Question: I am trying to build Quantlib on VS2013 in the Release x64 mode.
I added the Boost libraries using Property Manager and then Went to solutions explorer and clicked on Build.
The final output was: Build: 18 succeeded, 1 failed. 0 up-to-date, 0 skipped.
When I double clicked on the error this file opened up (convolvedstudentt.cpp)
'''
Copyright (C) 2014 Jose Aparicio
This file is part of QuantLib, a free-software/open-source library
for financial quantitative analysts and developers - http://quantlib.org/
QuantLib is free software: you can redistribute it and/or modify it
under the terms of the QuantLib license. You should have received a
copy of the license along with this program; if not, please email
<quantlib-dev@lists.sf.net>. The license is also available online at
<http://quantlib.org/license.shtml>.
This program is distributed in the hope that it will be useful, but WITHOUT
ANY WARRANTY; without even the implied warranty of MERCHANTABILITY or FITNESS
FOR A PARTICULAR PURPOSE. See the license for more details.
*/
#include <ql/experimental/math/convolvedstudentt.hpp>
#include <ql/errors.hpp>
#include <ql/math/factorial.hpp>
#include <ql/math/distributions/normaldistribution.hpp>
#include <ql/math/solvers1d/brent.hpp>
#include <boost/function.hpp>
#if defined(__GNUC__) && (((__GNUC__ == 4) && (__GNUC_MINOR__ >= 8)) || (__GNUC__ > 4))
#pragma GCC diagnostic push
#pragma GCC diagnostic ignored "-Wunused-local-typedefs"
#endif
#include <boost/bind.hpp>
#include <boost/math/distributions/students_t.hpp>
#if defined(__GNUC__) && (((__GNUC__ == 4) && (__GNUC_MINOR__ >= 8)) || (__GNUC__ > 4))
#pragma GCC diagnostic pop
#endif
namespace QuantLib {
CumulativeBehrensFisher::CumulativeBehrensFisher(
const std::vector<Integer>& degreesFreedom,
const std::vector<Real>& factors
)
: degreesFreedom_(degreesFreedom), factors_(factors),
polyConvolved_(std::vector<Real>(1, 1.)), // value to start convolution
a_(0.)
{
QL_REQUIRE(degreesFreedom.size() == factors.size(),
"Incompatible sizes in convolution.");
for(Size i=0; i<degreesFreedom.size(); i++) {
QL_REQUIRE(degreesFreedom[i]%2 != 0,
"Even degree of freedom not allowed");
QL_REQUIRE(degreesFreedom[i] >= 0,
"Negative degree of freedom not allowed");
}
for(Size i=0; i<degreesFreedom_.size(); i++)
polynCharFnc_.push_back(polynCharactT((degreesFreedom[i]-1)/2));
// adjust the polynomial coefficients by the factors in the linear
// combination:
for(Size i=0; i<degreesFreedom_.size(); i++) {
Real multiplier = 1.;
for(Size k=1; k<polynCharFnc_[i].size(); k++) {
multiplier *= std::abs(factors_[i]);
polynCharFnc_[i][k] *= multiplier;
}
}
//convolution, here it is a product of polynomials and exponentials
for(Size i=0; i<polynCharFnc_.size(); i++)
polyConvolved_ =
convolveVectorPolynomials(polyConvolved_, polynCharFnc_[i]);
// trim possible zeros that might have arised:
std::vector<Real>::reverse_iterator it = polyConvolved_.rbegin();
while(it != polyConvolved_.rend()) {
if(*it == 0.) {
polyConvolved_.pop_back();
it = polyConvolved_.rbegin();
}else{
break;
}
}
// cache 'a' value (the exponent)
for(Size i=0; i<degreesFreedom_.size(); i++)
a_ += std::sqrt(static_cast<Real>(degreesFreedom_[i]))
* std::abs(factors_[i]);
a2_ = a_ * a_;
}
Disposable<std::vector<Real> >
CumulativeBehrensFisher::polynCharactT(Natural n) const {
Natural nu = 2 * n +1;
std::vector<Real> low(1,1.), high(1,1.);
high.push_back(std::sqrt(static_cast<Real>(nu)));
if(n==0) return low;
if(n==1) return high;
for(Size k=1; k<n; k++) {
std::vector<Real> recursionFactor(1,0.); // 0 coef
recursionFactor.push_back(0.); // 1 coef
recursionFactor.push_back(nu/((2.*k+1.)*(2.*k-1.))); // 2 coef
std::vector<Real> lowUp =
convolveVectorPolynomials(recursionFactor, low);
//add them up:
for(Size i=0; i<high.size(); i++)
lowUp[i] += high[i];
low = high;
high = lowUp;
}
return high;
}
Disposable<std::vector<Real> >
CumulativeBehrensFisher::convolveVectorPolynomials(
const std::vector<Real>& v1,
const std::vector<Real>& v2) const {
#if defined(QL_EXTRA_SAFETY_CHECKS)
QL_REQUIRE(!v1.empty() && !v2.empty(),
"Incorrect vectors in polynomial.");
#endif
const std::vector<Real>& shorter = v1.size() < v2.size() ? v1 : v2;
const std::vector<Real>& longer = (v1 == shorter) ? v2 : v1;
Size newDegree = v1.size()+v2.size()-2;
std::vector<Real> resultB(newDegree+1, 0.);
for(Size polyOrdr=0; polyOrdr<resultB.size(); polyOrdr++) {
for(Size i=std::max<Integer>(0, polyOrdr-longer.size()+1);
i<=std::min(polyOrdr, shorter.size()-1); i++)
resultB[polyOrdr] += shorter[i]*longer[polyOrdr-i];
}
return resultB;
}
Probability CumulativeBehrensFisher::operator()(const Real x) const {
// 1st & 0th terms with the table integration
Real integral = polyConvolved_[0] * std::atan(x/a_);
Real squared = a2_ + x*x;
Real rootsqr = std::sqrt(squared);
Real atan2xa = std::atan2(-x,a_);
if(polyConvolved_.size()>1)
integral += polyConvolved_[1] * x/squared;
for(Size exponent = 2; exponent <polyConvolved_.size(); exponent++) {
integral -= polyConvolved_[exponent] *
Factorial::get(exponent-1) * std::sin((exponent)*atan2xa)
/std::pow(rootsqr, static_cast<Real>(exponent));
}
return .5 + integral / M_PI;
}
Probability
CumulativeBehrensFisher::density(const Real x) const {
Real squared = a2_ + x*x;
Real integral = polyConvolved_[0] * a_ / squared;
Real rootsqr = std::sqrt(squared);
Real atan2xa = std::atan2(-x,a_);
for(Size exponent=1; exponent <polyConvolved_.size(); exponent++) {
integral += polyConvolved_[exponent] *
Factorial::get(exponent) * std::cos((exponent+1)*atan2xa)
/std::pow(rootsqr, static_cast<Real>(exponent+1) );
}
return integral / M_PI;
}
InverseCumulativeBehrensFisher::InverseCumulativeBehrensFisher(
const std::vector<Integer>& degreesFreedom,
const std::vector<Real>& factors,
Real accuracy)
: normSqr_(std::inner_product(factors.begin(), factors.end(),
factors.begin(), 0.)),
accuracy_(accuracy), distrib_(degreesFreedom, factors) { }
Real InverseCumulativeBehrensFisher::operator()(const Probability q) const {
Probability effectiveq;
Real sign;
// since the distrib is symmetric solve only on the right side:
if(q==0.5) {
return 0.;
}else if(q < 0.5) {
sign = -1.;
effectiveq = 1.-q;
}else{
sign = 1.;
effectiveq = q;
}
Real xMin =
InverseCumulativeNormal::standard_value(effectiveq) * normSqr_;
// inversion will fail at the Brent's bounds-check if this is not enough
// (q is very close to 1.), in a bad combination fails around 1.-1.e-7
Real xMax = 1.e6;
return sign *
Brent().solve(boost::bind(std::bind2nd(std::minus<Real>(),
effectiveq), boost::bind<Real>(
&CumulativeBehrensFisher::operator (),
distrib_, _1)), accuracy_, (xMin+xMax)/2., xMin, xMax);
}
}
'''
The error seems to be in the third line from the bottom. That's the one that's highlighted.
'''
effectiveq), boost::bind<Real>(
&CumulativeBehrensFisher::operator (),
distrib_, _1)), accuracy_, (xMin+xMax)/2., xMin, xMax);
'''
When I hover a mouse over it, it says
Error: more than one instance of overloaded function "boost::bind" matches the argument list: function template "boost_bi::bind_t " etc. Please see the attached screenshot

How can I fix this? Please help.
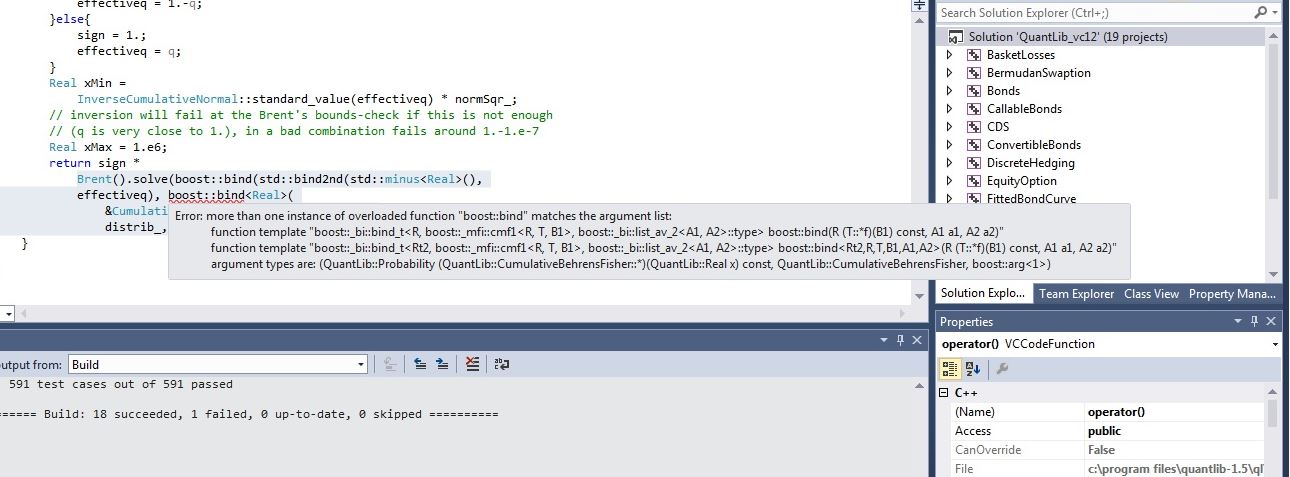
Answer: This came up quite a few times lately on the QuantLib mailing list. In short, the code worked with Boost 1.57 (the latest version at the time of the QuantLib 1.5 release) but broke with Boost 1.58.
There's a fix for this in the <URL> use Boost 1.58, you can check out the latest code from there. If you want to use a released QuantLib version instead, the workaround is to downgrade to Boost 1.57.